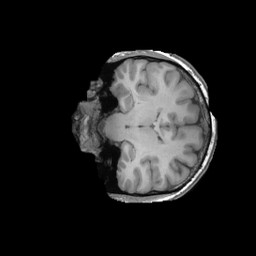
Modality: T1w
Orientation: coronal
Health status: ill
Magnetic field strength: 3 T